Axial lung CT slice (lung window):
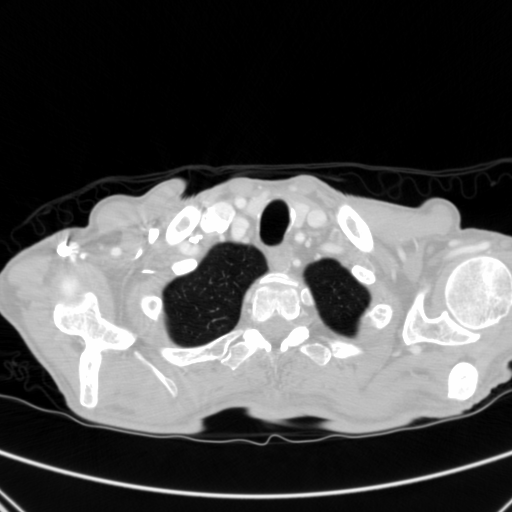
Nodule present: no